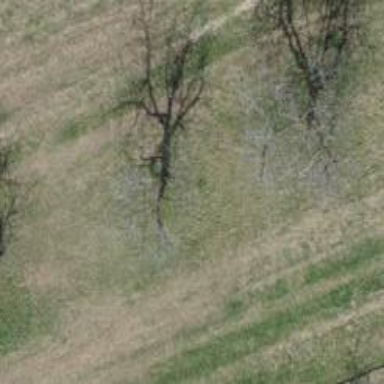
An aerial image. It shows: Beautiful tree in nature.